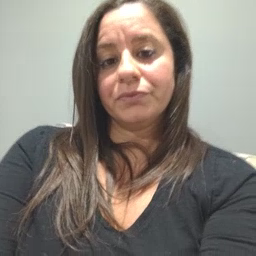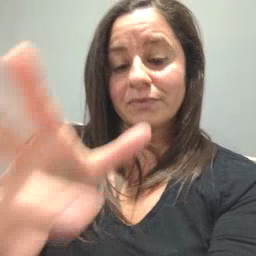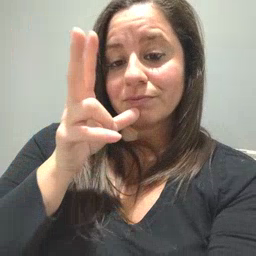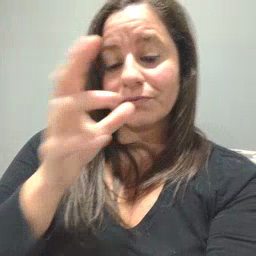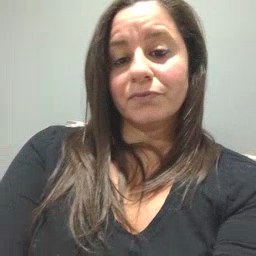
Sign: hen